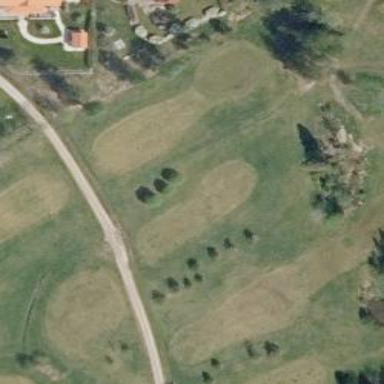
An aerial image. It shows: Golf fairway surrounded by grass.